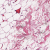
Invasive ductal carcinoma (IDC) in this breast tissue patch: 0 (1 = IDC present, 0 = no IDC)